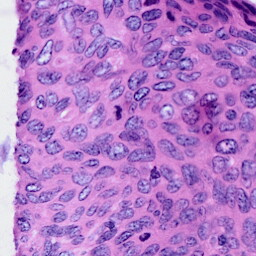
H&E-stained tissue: Cervix